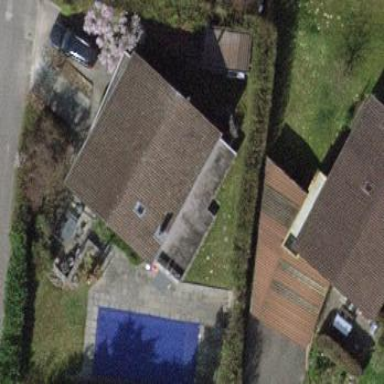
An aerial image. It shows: Detached building with gabled roof.